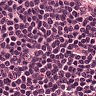
Metastatic tissue present: no